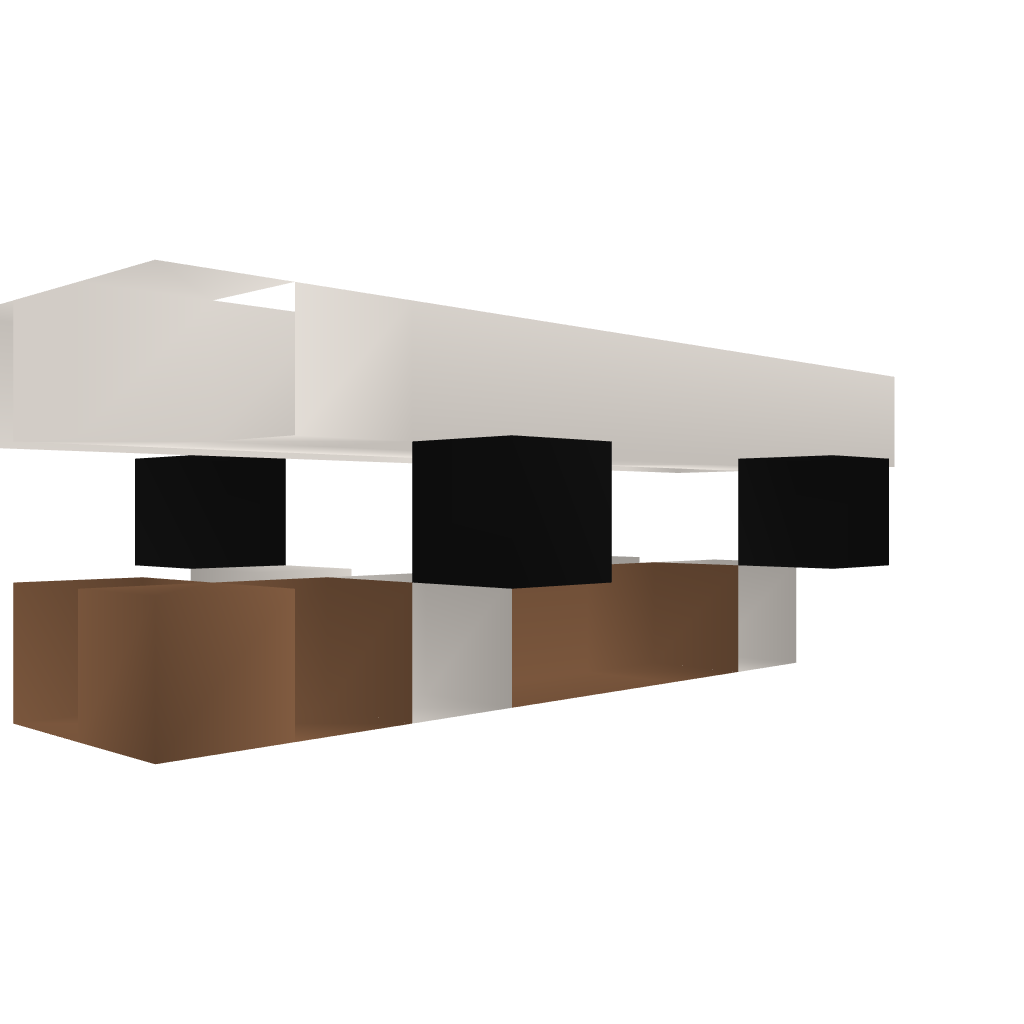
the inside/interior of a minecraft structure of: A simple clock